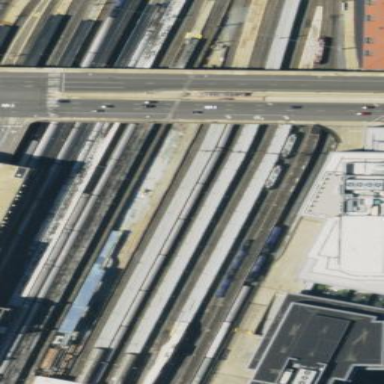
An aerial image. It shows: Platform for public transport at railway station.